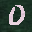
Label: 0